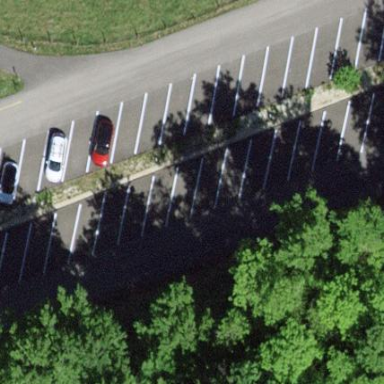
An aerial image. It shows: Parking area.